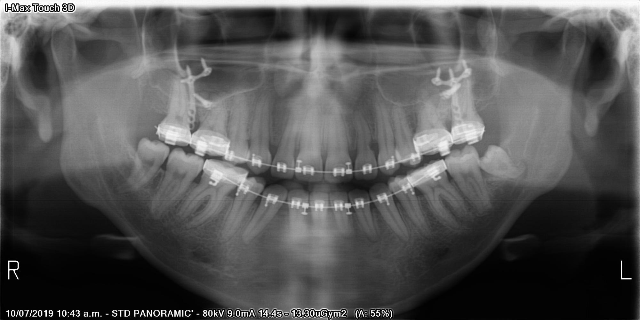
adult